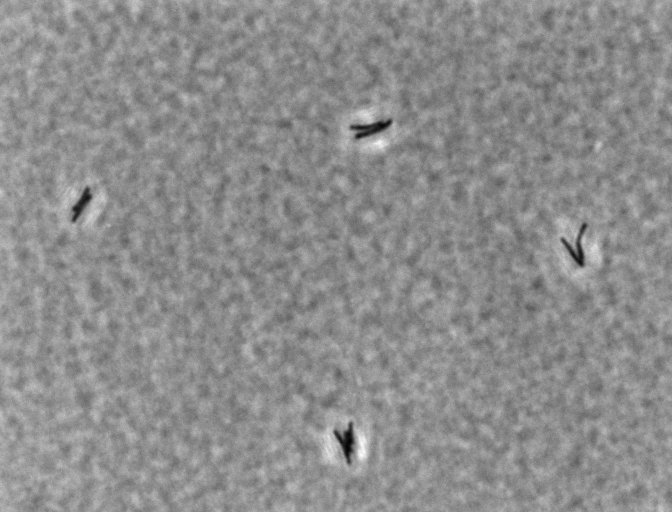
Bacillus coagulans